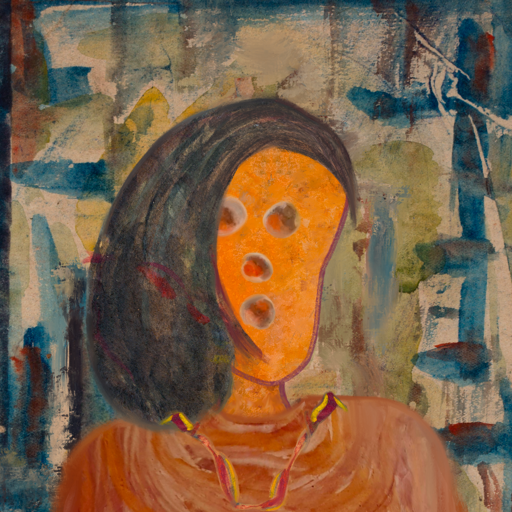
Background: Orphan, Head And Neck Front: Hypocrite, Face Front: Rupkatha, Bust: Pious_Lady, Hair Front: Gypsy_Mother, Head Accessory: Blank, Second Necklace: Gypsy_Mother_1, Necklace: Blank, Baby: Blank